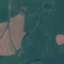
Land use / land cover: Pasture